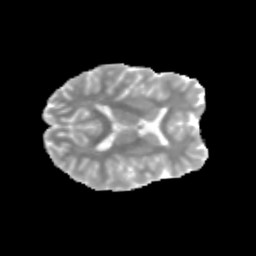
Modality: MD
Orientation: axial
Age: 14
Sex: female
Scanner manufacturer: siemens
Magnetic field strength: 3 T
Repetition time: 3.8 s
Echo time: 0.07 s